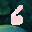
Label: 6